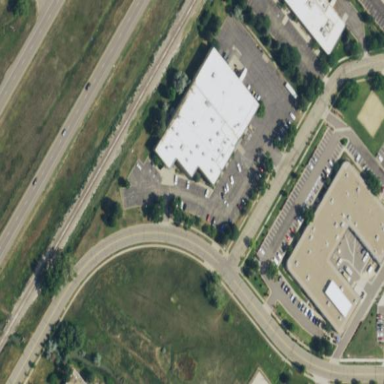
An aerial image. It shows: Office building.